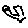
Label: bird